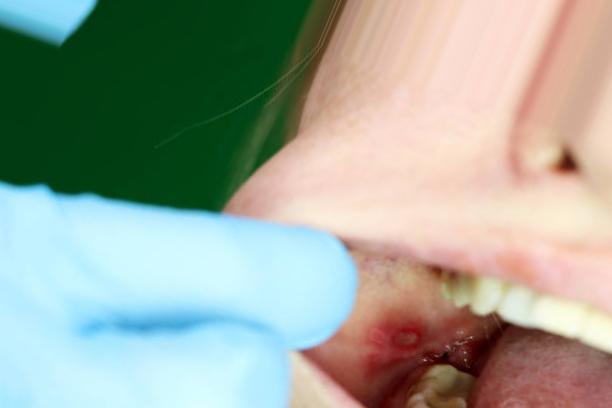
Condition: Mouth Ulcer